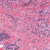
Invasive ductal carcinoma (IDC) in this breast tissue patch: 1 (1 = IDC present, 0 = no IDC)